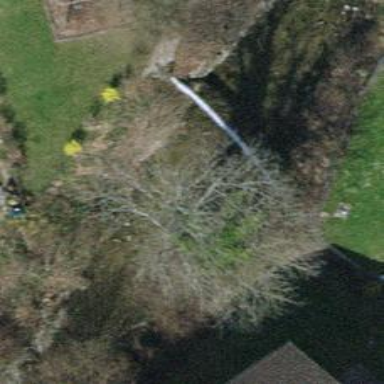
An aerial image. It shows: Broadleaved tree in natural setting.